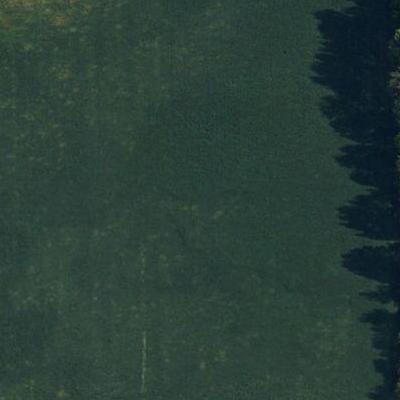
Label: aGrass